Question: The application successfully reaches this function:
'''
save: function ()
{
debugger;
$.ajax({
url: "http://localhost/x/api/awards/directors",
type: "POST",
data: directorData
}).done(function () {
alert('done!');
});
},
'''
directorData contains the following:
'''
{
"awardTitleId": "1",
"personId": "1657",
"nameId": "1651",
"isOnBallot": "True",
"concatenationString": "test1"
}
'''
I'm not sure why I'm getting this error. Here's a screenshot:

This is what the controller looks like:
'''
public void PostDirector(Director director)
{
myConnection.Open();
var query = "INSERT INTO ...";
var cmd = new SqlCommand(query, myConnection);
cmd.ExecuteNonQuery();
myConnection.Close();
}
'''
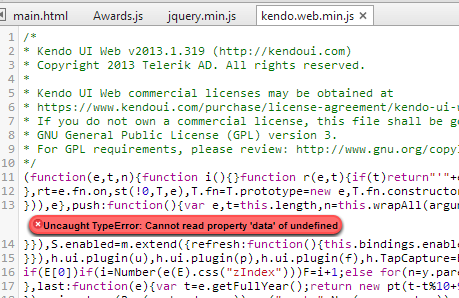
Answer: After Successfull call on Ajax, try below code
> $('#GridName').data('kendoGrid').dataSource.read();$('#GridName').data('kendoGrid').refresh();